Question: There are 3 cases concerning image dimensions:
1. image width > image height
2. image width < image height
3. image width == image height
I need to use 'img' to display an image which is inside a 'div'.
'''
<div class="container">
...
<img class="scale-and-fill" src="..." />
...
</div>
'''
How to:
1. If both dimensions of the image are smaller than the container, scale it up while maintaining its ratio and let the shorter dimension match the dimension of the container.
2. If both dimensions of the image are larger than the container, scale it down while maintaining its ratio and let the shorter dimension match the dimension of the container.
3. If one dimension of the image is larger but another one is smaller than the container, scale up the smaller dimension to match the container dimension, and crop the remaining part of the overflow image.
What should be entered in the CSS classes below?
'''
.container {
...
}
.scale-and-fill {
...
}
'''
---
### Update
Include screenshot to illustrate my problem clearly.

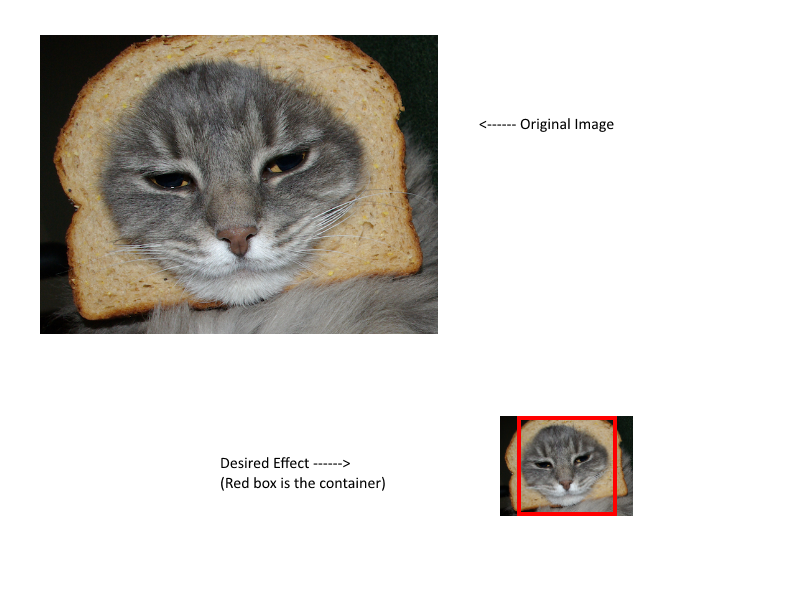
Answer: you need to apply two different class in the different situation:
'''
.scale-and-fill1 {
width: 100%;
height: auto;
position: relative;
}
.scale-and-fill2 {
width: auto;
height: 100%;
position: relative;
}
.container {
overflow: hidden;
}
'''
This should mantain proportion, but to pickup the correct class you should use a little bit of javascript.
i would add this jquery javascript:
'''
$(document).ready(
$('.container img').each(function() {
var ratio = $(this).width() / $(this).height();
if (ratio > 1) {
$(this).attr('class','.scale-and-fill2');
$(this).attr('left',$('. container').width()/2 - $(this).width() / 2);
} else {
$(this).attr('class','.scale-and-fill1');
$(this).attr('top',$('. container').height()/2 - $(this).height() / 2);
}
});
)
'''